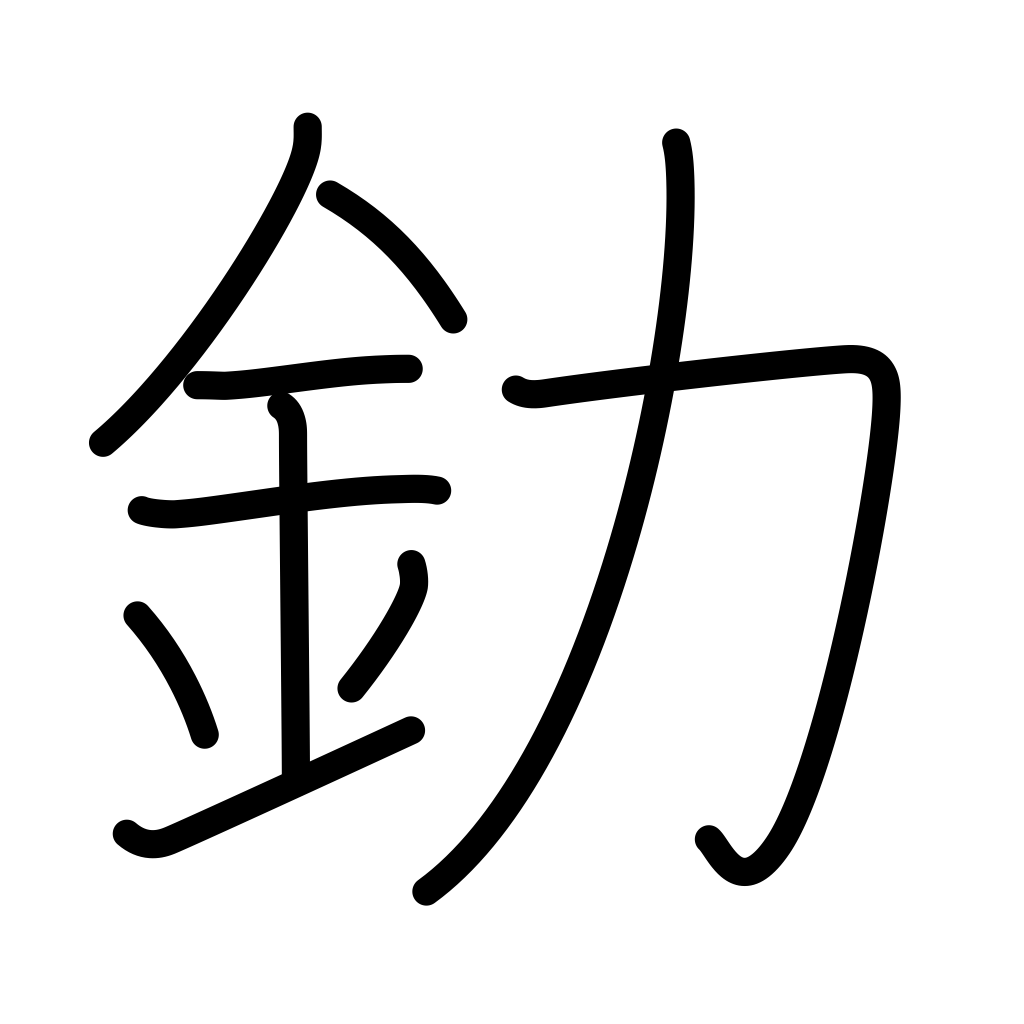
Meaning: gold